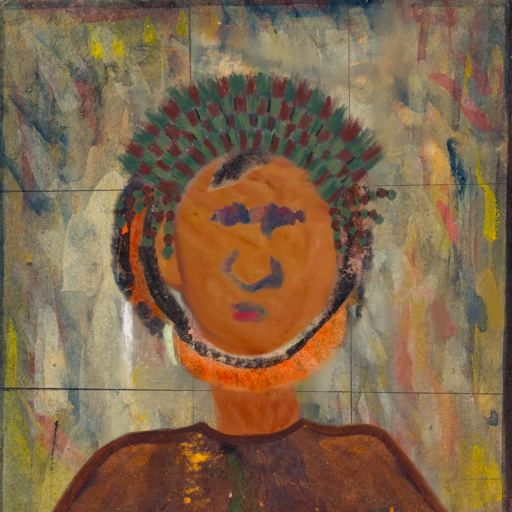
Background: GypsyMother, Head And Neck Front: Pious_Lady, Face Front: In_The_Sun, Bust: Comrade, Hair Front: Childish, Head Accessory: After_Raid_Crown, Second Necklace: Blank, Necklace: Blank, Baby: Blank